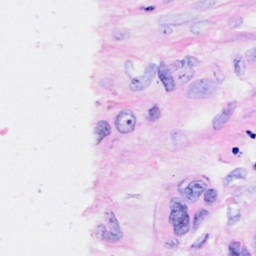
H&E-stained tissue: Breast